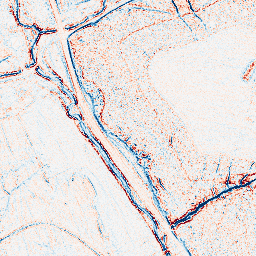
Category: edge_preserving
Decomposition family: bilateral
Decomposition parameters: d: 5
sigma_color: 25
sigma_space: 75
Upsampling method: quartic
Upsampling parameters: scale: 2
Upsampling scale: 2